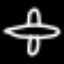
Label: airplane